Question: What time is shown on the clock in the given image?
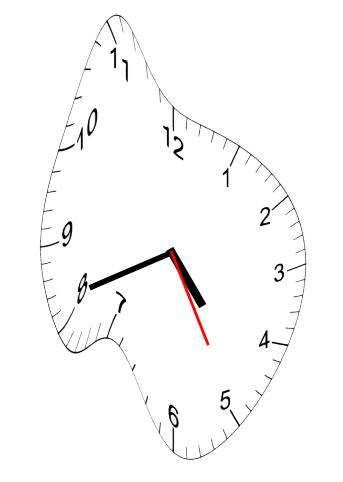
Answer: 04:41:25